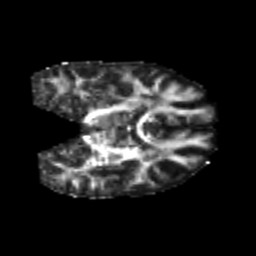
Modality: FA
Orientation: coronal
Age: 21
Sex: male
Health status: healthy
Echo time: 0.074 s